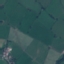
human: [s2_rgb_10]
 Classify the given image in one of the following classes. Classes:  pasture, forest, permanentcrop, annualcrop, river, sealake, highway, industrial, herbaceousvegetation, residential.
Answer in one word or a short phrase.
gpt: Pasture